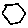
Label: hexagon